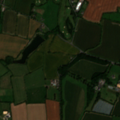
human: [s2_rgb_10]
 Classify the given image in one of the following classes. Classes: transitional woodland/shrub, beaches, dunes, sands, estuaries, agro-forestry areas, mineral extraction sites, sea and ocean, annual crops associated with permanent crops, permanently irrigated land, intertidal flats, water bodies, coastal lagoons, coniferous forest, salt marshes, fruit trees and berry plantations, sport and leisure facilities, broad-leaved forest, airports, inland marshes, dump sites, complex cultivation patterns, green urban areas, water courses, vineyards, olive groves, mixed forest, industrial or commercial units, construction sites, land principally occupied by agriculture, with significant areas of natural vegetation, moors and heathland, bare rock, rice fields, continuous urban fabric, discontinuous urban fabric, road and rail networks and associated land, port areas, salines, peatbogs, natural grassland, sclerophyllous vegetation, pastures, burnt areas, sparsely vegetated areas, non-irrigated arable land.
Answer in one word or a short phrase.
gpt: sport and leisure facilities, non-irrigated arable land, fruit trees and berry plantations, complex cultivation patterns